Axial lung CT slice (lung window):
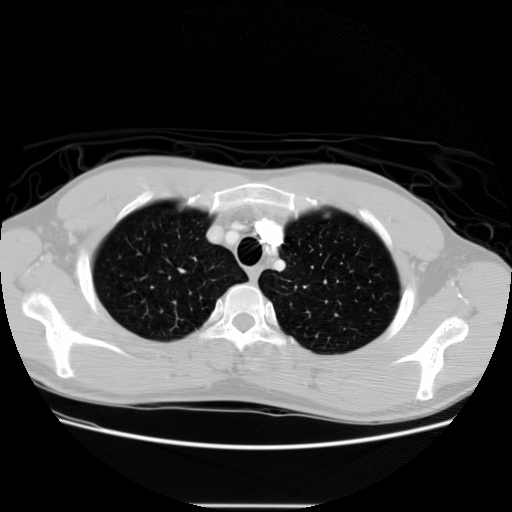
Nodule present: no